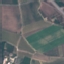
Land use / land cover: PermanentCrop